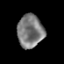
Tissue: prostate
Cell type: T cells
Senescence score: 0.2447
Nuclear area (px): 843
Mean DAPI intensity: 123.148